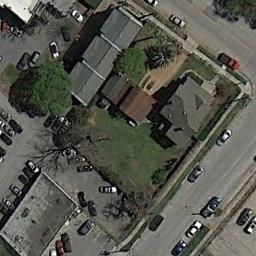
Label: residential